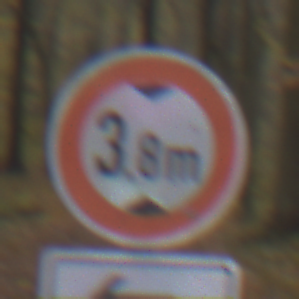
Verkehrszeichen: TatsaechlicheHoehe
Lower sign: RichtungsangabeDurchPfeile2
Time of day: MorningAfternoon
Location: Outdoor (Nature)
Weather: Overcast
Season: Autumn
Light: Natural